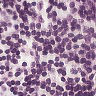
Metastatic tissue present: no